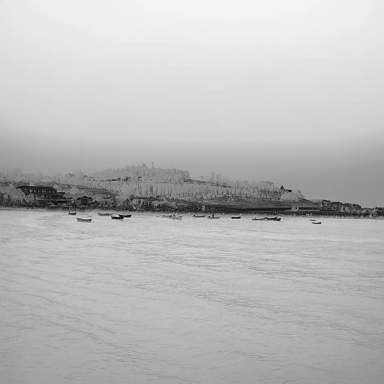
There are 13 bulk_carriers in the infrared image.